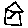
Label: house